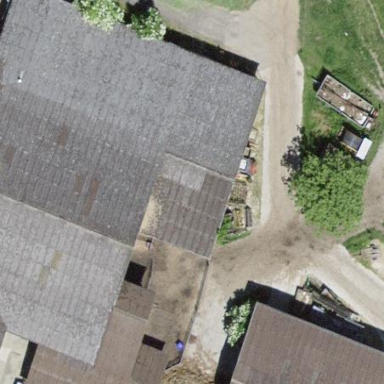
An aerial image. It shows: Farm building.